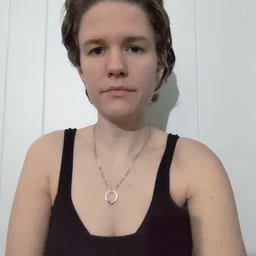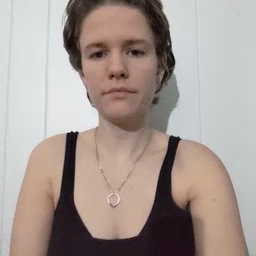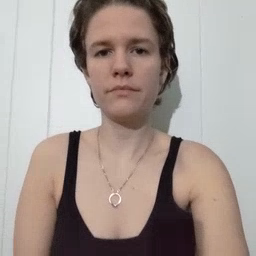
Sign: open